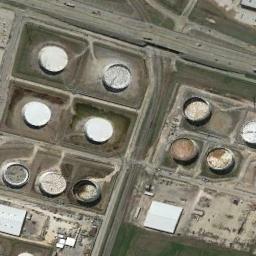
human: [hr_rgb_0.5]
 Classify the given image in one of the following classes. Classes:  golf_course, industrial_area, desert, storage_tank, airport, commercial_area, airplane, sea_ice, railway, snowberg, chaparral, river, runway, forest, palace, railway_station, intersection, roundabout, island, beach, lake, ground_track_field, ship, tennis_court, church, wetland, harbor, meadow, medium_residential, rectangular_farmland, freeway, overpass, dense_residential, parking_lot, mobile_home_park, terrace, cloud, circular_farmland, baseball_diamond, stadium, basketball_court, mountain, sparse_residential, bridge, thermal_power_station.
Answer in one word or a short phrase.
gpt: storage_tank